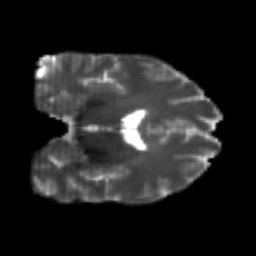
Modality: T2w
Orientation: coronal
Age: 24
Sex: male
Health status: healthy
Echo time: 0.074 s